Question: The iPhone Calendar app has a control on top that allows you to change the date from today to yesterday or tomorrow... Does the iPhone API come with this control for free, or do I have to implement it?

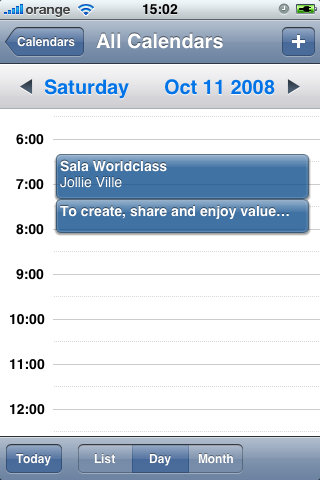
Answer: There is no predefined item. It looks like a uiToolbar with two buttons (unicode arrows) and a label.